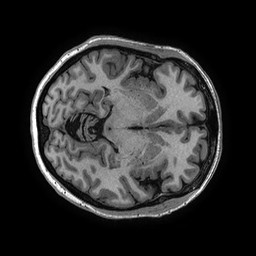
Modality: T1w
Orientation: axial
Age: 49
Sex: female
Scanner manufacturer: ge
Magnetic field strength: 3 T
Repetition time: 0.006952 s
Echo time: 0.00292 s